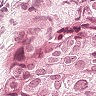
Metastatic tissue present: yes